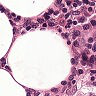
Metastatic tissue present: no